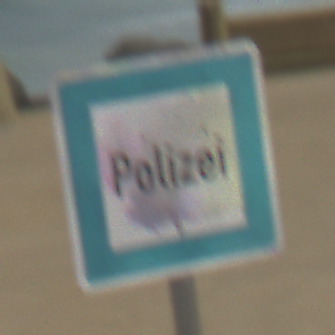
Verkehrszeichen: Polizei
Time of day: MorningAfternoon
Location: Outdoor (Suburban)
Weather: PartlyCloudy
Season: NotSpecified
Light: Natural